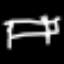
Label: bed